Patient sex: F
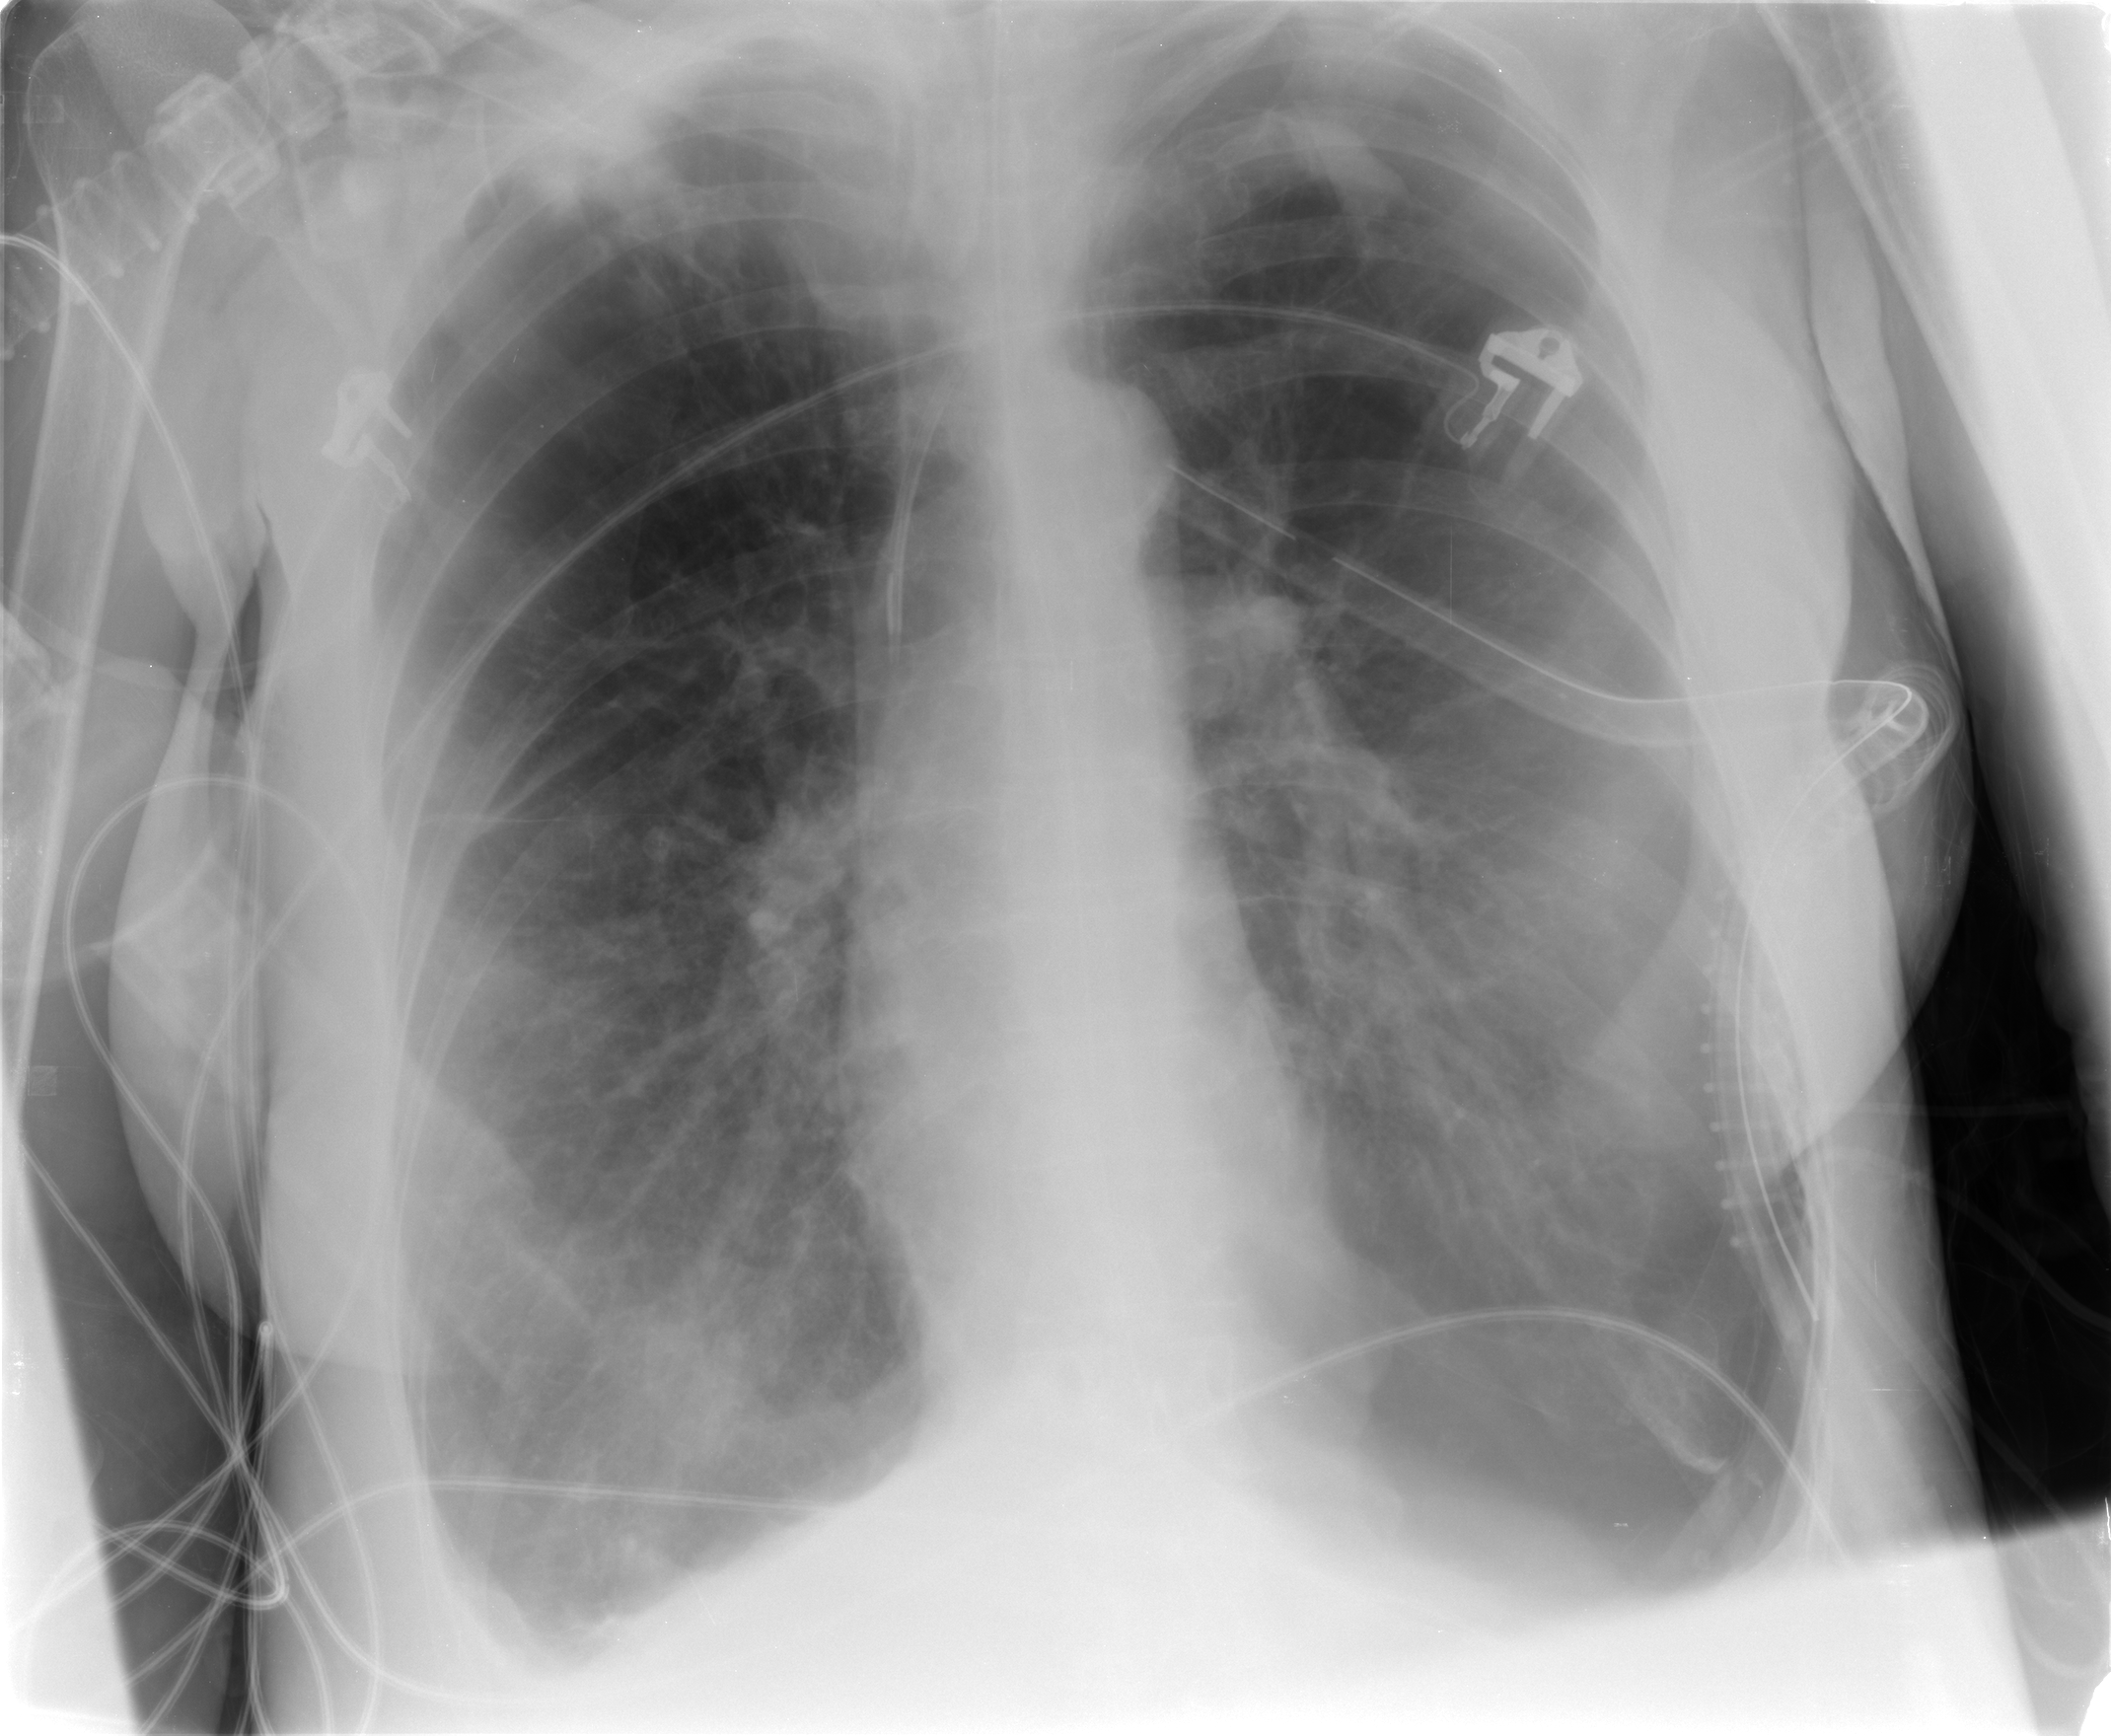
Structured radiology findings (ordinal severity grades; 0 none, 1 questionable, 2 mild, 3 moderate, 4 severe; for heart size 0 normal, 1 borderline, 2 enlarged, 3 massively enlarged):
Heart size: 0
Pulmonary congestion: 2
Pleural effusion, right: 2
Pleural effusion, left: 1
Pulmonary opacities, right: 0
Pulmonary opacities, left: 0
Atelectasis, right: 2
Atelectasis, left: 2